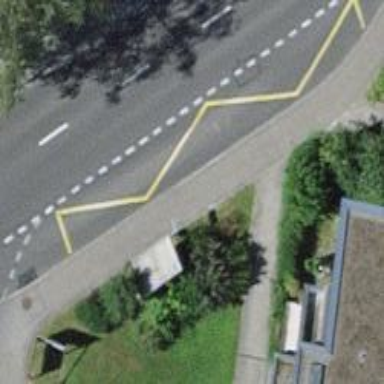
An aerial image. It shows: Bus stop with platform for public transport.